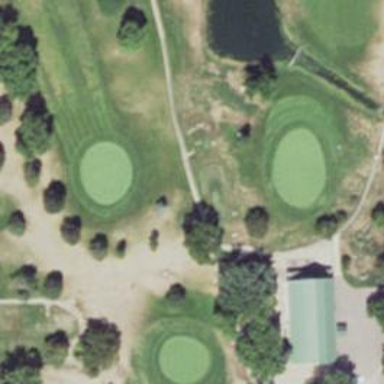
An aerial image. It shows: Golf tee.